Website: walmart
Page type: review-order
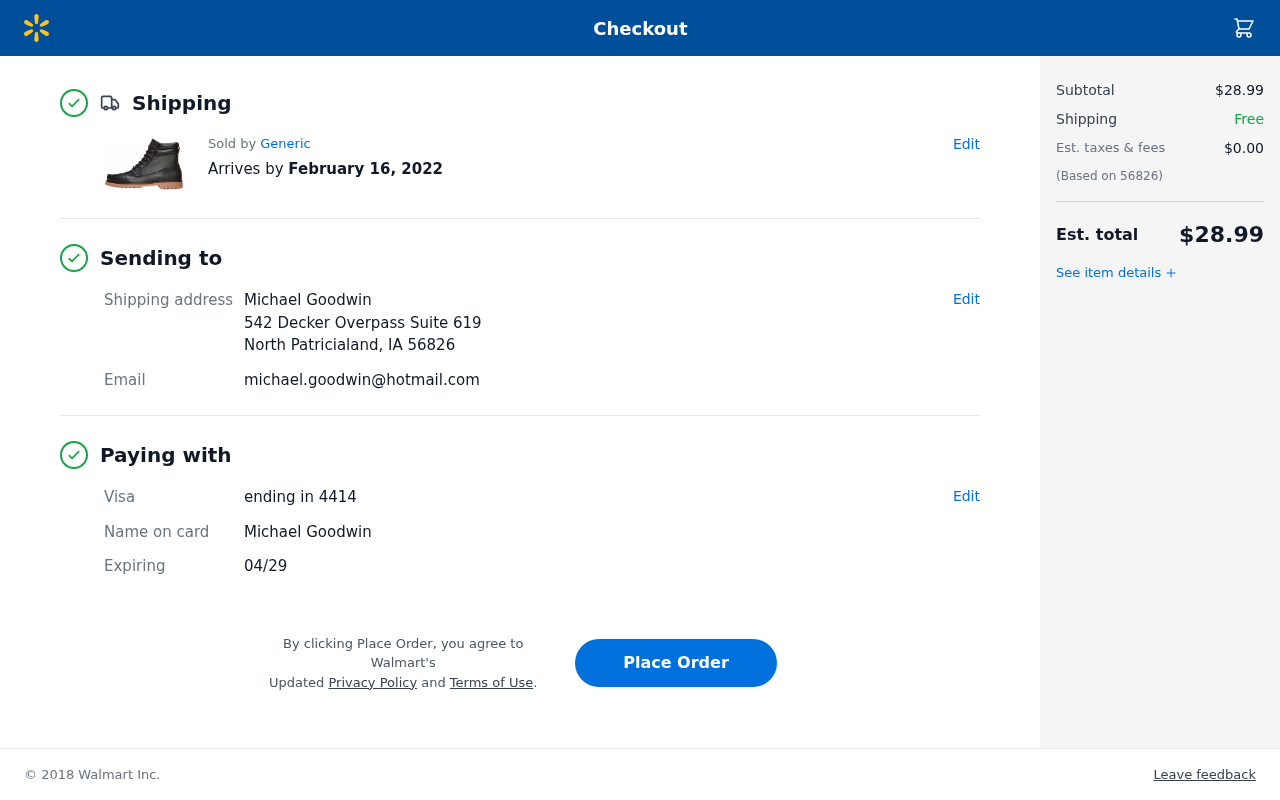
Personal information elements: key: PII_CARD_EXPIRY
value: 04/29
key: PII_CARD_LAST4
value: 4414
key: PII_CARD_TYPE
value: Visa
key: PII_CITY_STATE_ZIP
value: North Patricialand, IA 56826
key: PII_EMAIL
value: michael.goodwin@hotmail.com
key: PII_FULLNAME
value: Michael Goodwin
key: PII_FULLNAME2
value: Michael Goodwin
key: PII_POSTCODE
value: (Based on 56826)
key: PII_STREET
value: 542 Decker Overpass Suite 619
Product elements: key: PRODUCT1_BRAND
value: Generic
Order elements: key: ORDER_DELIVERY_DATE
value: February 16, 2022
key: ORDER_SUBTOTAL
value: $28.99
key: ORDER_TAX
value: $0.00
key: ORDER_TOTAL
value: $28.99